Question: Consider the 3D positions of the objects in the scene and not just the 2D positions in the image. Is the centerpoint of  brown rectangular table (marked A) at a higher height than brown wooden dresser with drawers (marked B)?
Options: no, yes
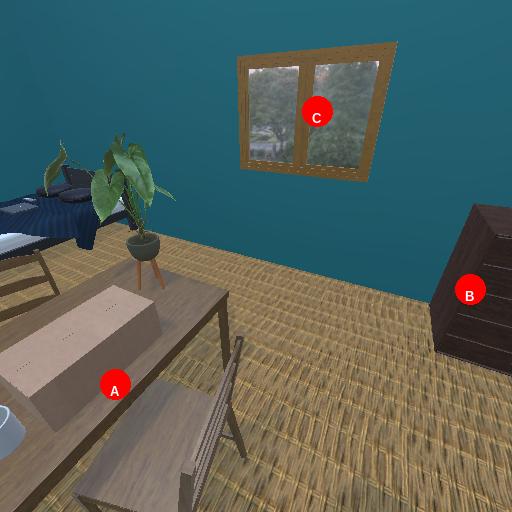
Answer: no